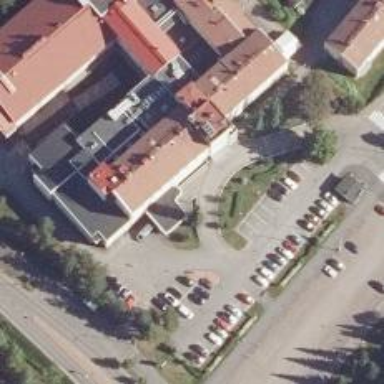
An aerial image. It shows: Healthcare clinic is depicted in the image.